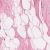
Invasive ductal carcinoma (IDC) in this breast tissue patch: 0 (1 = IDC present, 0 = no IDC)